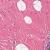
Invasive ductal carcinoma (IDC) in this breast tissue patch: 0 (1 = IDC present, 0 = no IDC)